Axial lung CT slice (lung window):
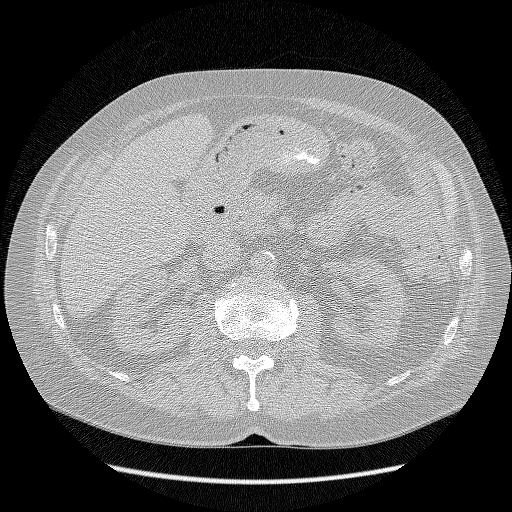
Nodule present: no